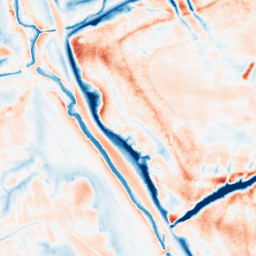
Category: edge_preserving
Decomposition family: guided
Decomposition parameters: radius: 8
eps: 0.1
Upsampling method: cubic_mitchell
Upsampling parameters: scale: 8
Upsampling scale: 8